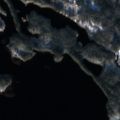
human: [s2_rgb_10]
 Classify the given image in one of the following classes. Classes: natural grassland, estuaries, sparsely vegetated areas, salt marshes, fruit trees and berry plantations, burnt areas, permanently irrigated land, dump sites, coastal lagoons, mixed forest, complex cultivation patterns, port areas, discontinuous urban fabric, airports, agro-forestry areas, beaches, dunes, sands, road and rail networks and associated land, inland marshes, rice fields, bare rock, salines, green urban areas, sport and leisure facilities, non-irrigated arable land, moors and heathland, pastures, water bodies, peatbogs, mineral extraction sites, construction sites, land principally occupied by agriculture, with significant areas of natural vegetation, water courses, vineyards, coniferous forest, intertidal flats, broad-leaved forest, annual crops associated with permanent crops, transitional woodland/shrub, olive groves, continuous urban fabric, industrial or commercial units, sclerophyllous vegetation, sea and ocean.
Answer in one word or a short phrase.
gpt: coniferous forest, mixed forest, water bodies